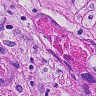
Metastatic tissue present: yes